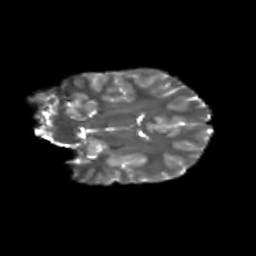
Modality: T2w
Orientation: coronal
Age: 11
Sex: female
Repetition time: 9.512 s
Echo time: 0.089 s